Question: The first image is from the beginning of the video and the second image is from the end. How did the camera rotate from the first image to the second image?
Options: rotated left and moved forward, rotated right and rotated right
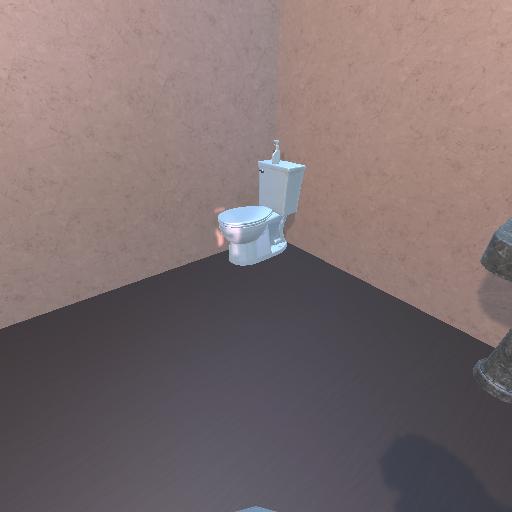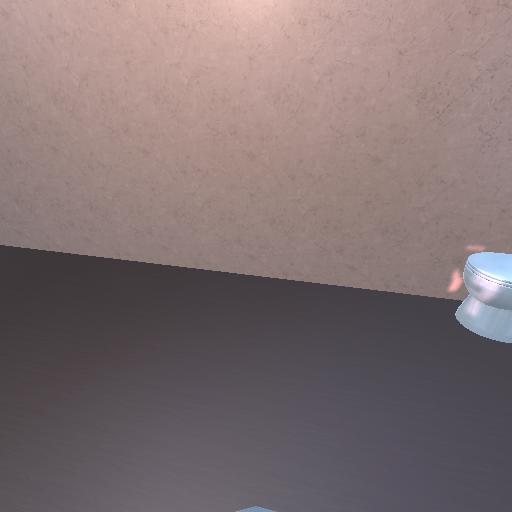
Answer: rotated left and moved forward